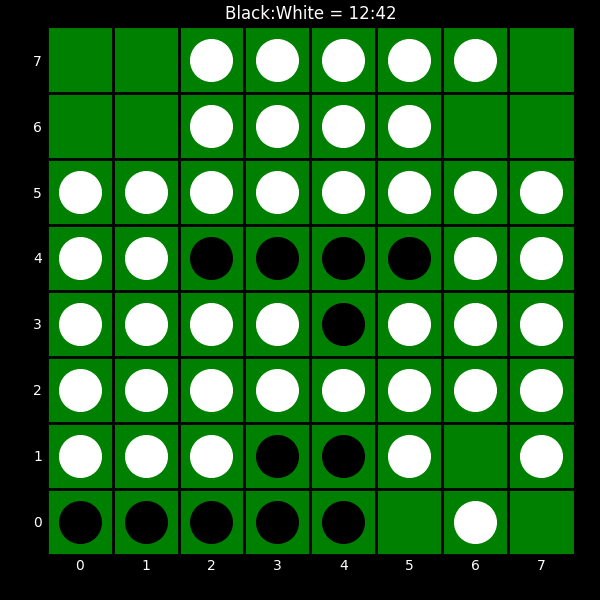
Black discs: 12
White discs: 42